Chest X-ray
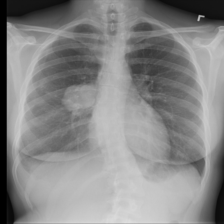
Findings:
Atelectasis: negative
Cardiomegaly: negative
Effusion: negative
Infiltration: negative
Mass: positive
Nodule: negative
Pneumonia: negative
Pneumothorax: negative
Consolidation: negative
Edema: negative
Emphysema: negative
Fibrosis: negative
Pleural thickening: negative
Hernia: negative